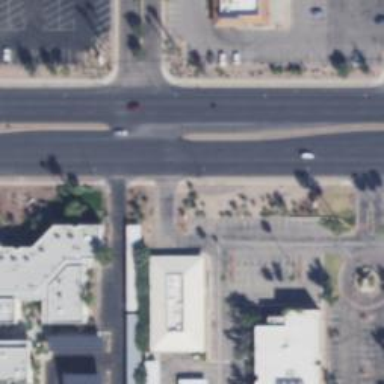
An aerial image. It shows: Unmarked crossing on the road.